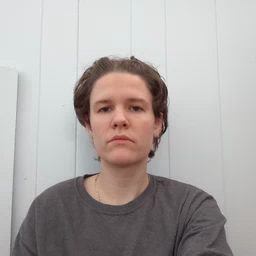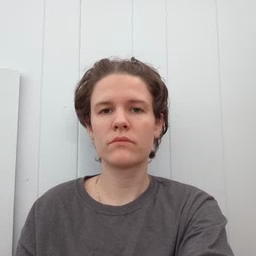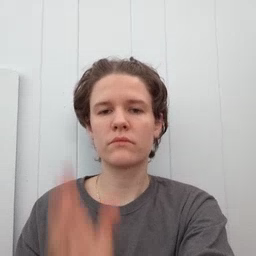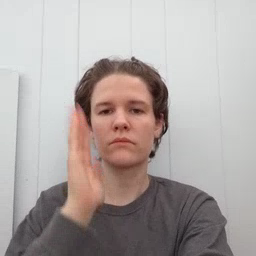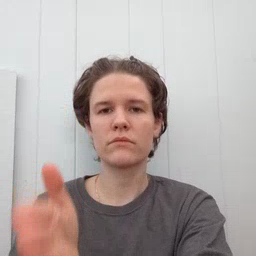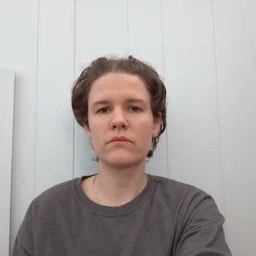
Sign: will